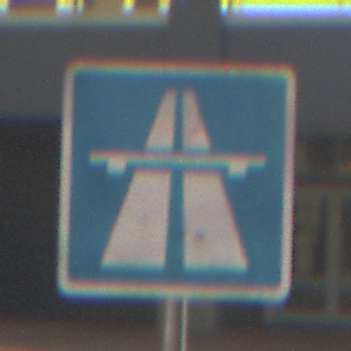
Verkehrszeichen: Autobahn
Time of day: MorningAfternoon
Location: Outdoor (Urban)
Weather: PartlyCloudy
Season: NotSpecified
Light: Natural